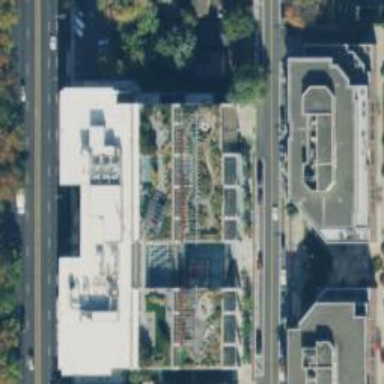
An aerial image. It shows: Commercial building.